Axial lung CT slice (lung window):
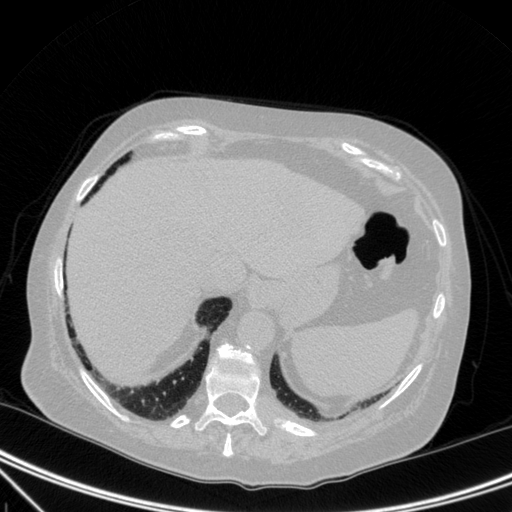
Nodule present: no